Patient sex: M
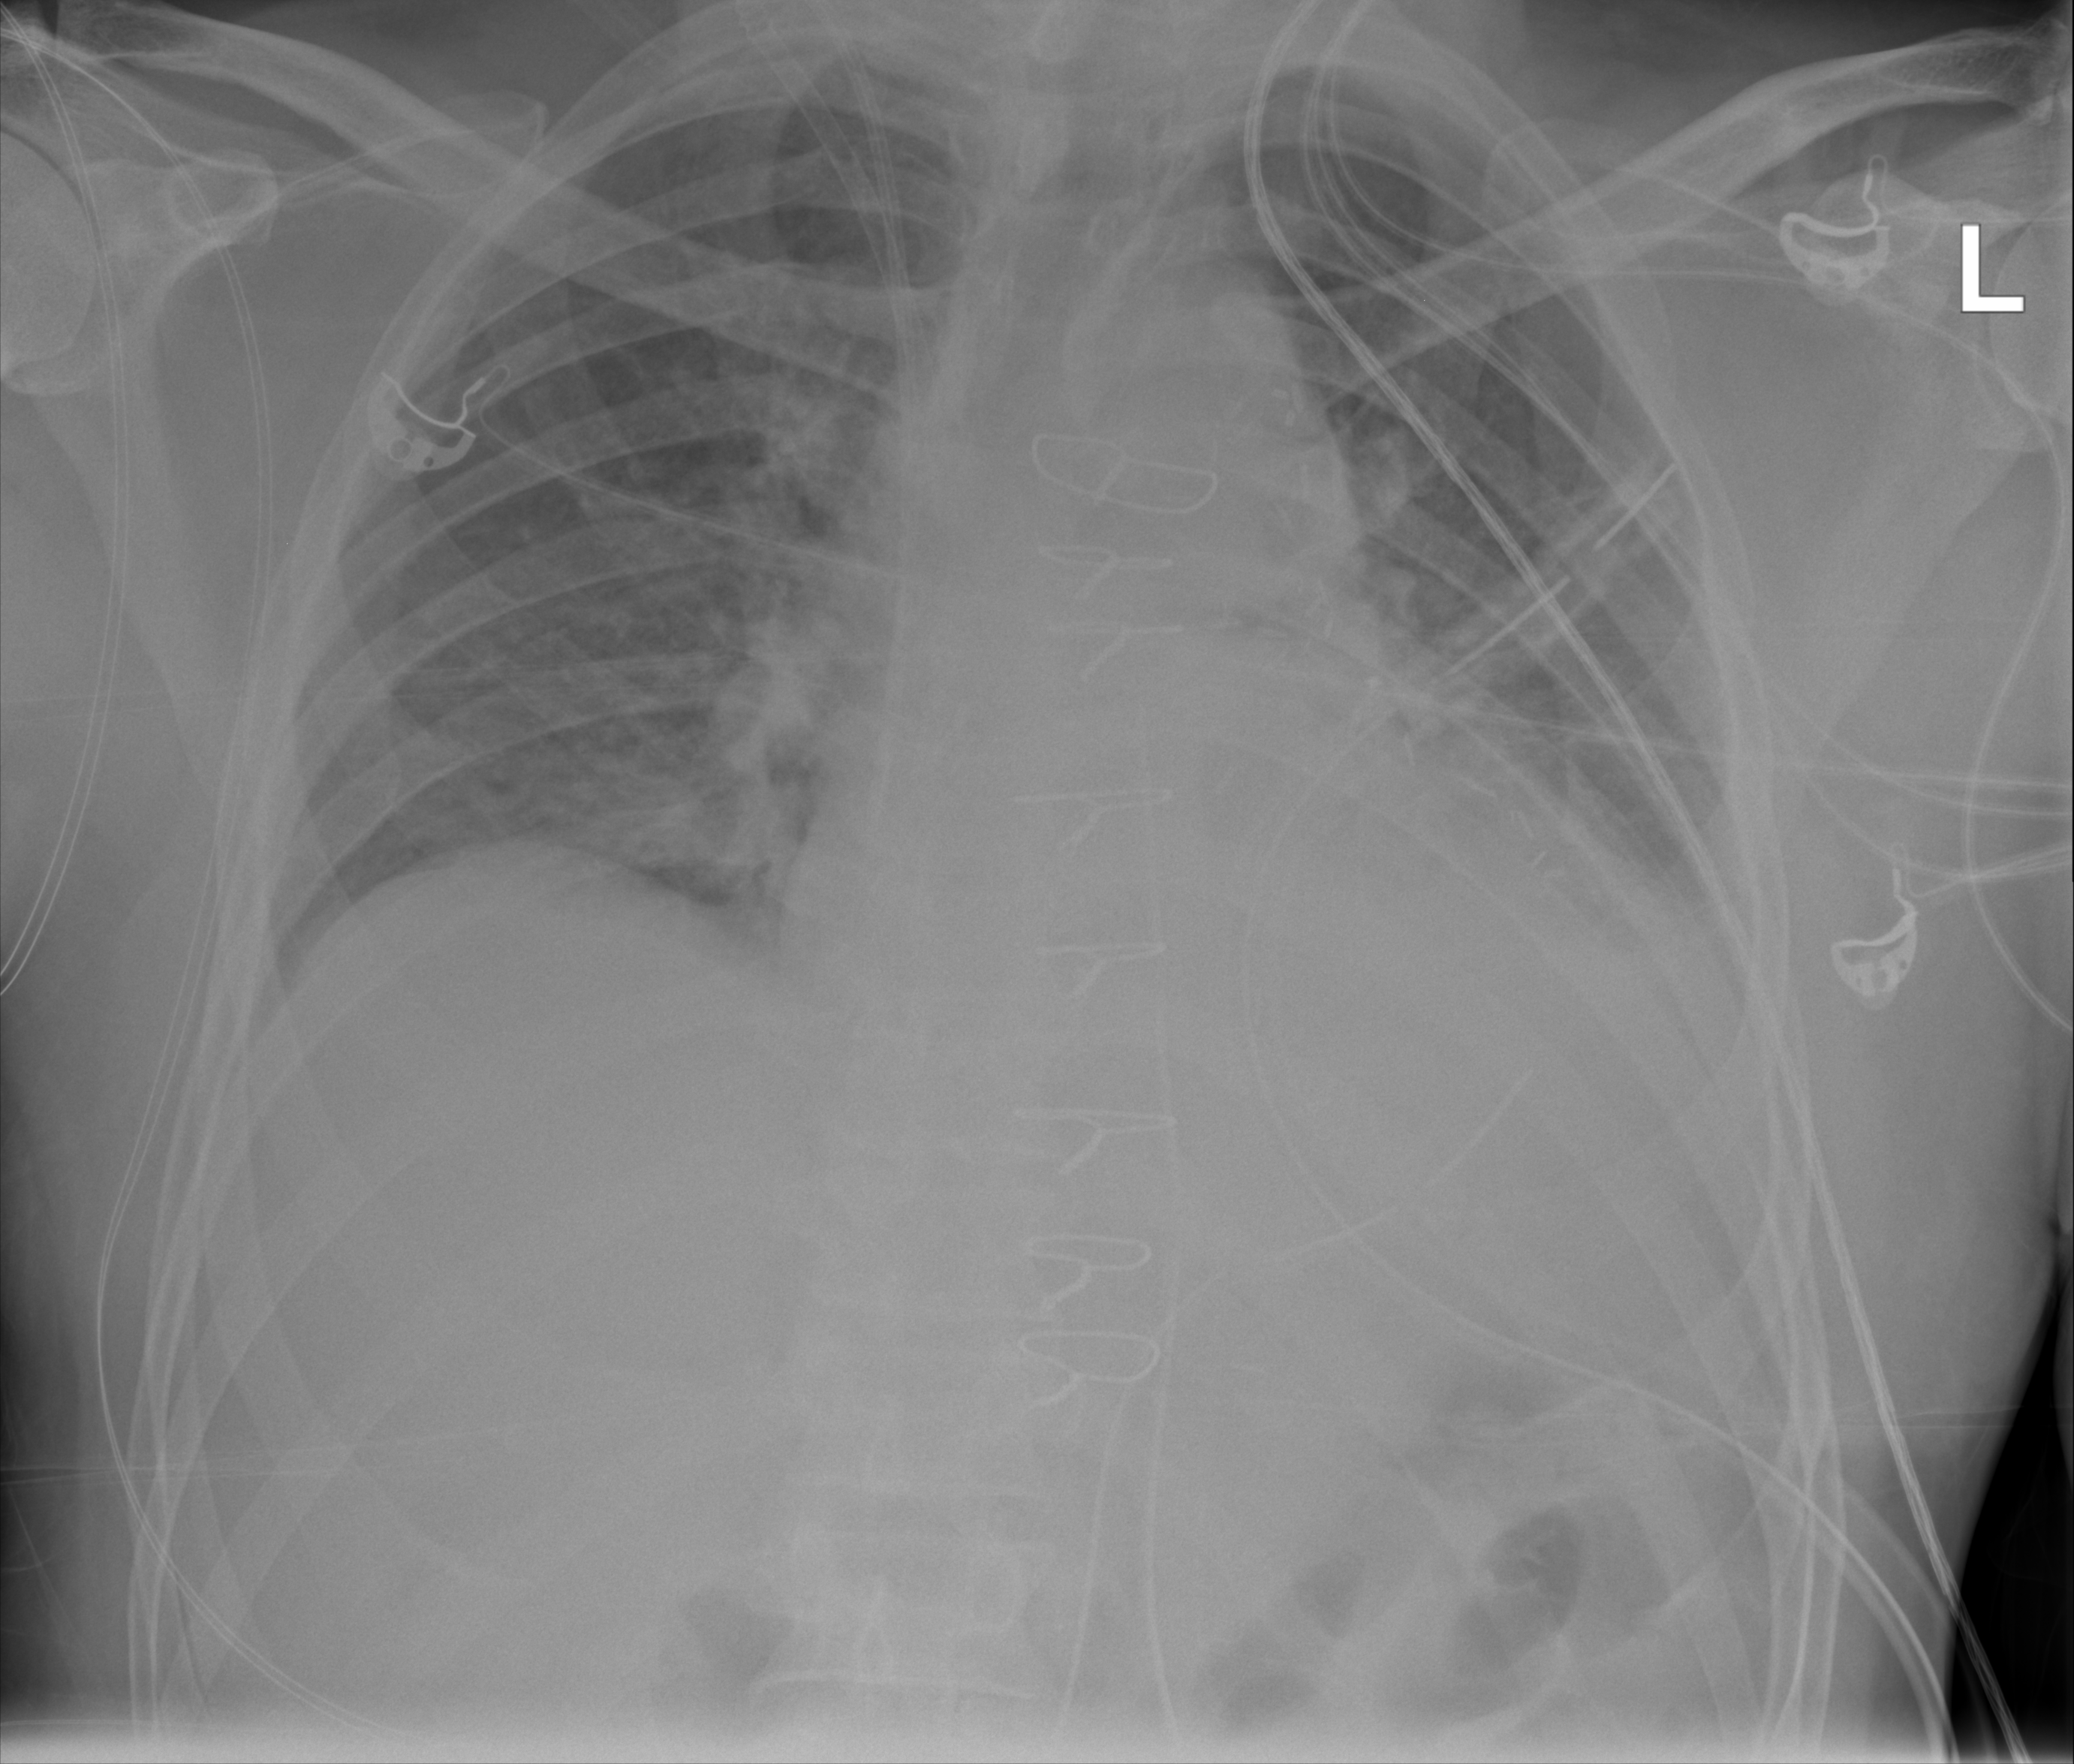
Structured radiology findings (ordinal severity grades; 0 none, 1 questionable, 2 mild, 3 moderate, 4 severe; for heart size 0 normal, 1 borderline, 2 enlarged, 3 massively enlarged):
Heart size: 2
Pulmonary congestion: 2
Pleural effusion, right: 1
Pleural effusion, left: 2
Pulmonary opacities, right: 1
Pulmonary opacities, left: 1
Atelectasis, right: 2
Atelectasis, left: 3